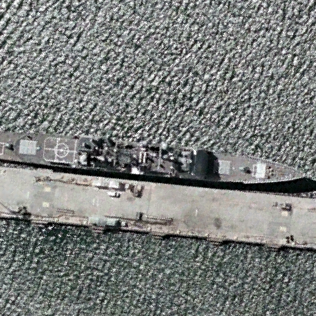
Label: cruiser